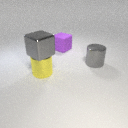
large yellow metal cylinder to the left of large purple rubber cube